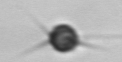
Label: Acanthoica_quattrospina